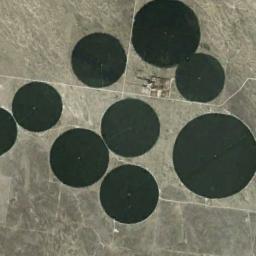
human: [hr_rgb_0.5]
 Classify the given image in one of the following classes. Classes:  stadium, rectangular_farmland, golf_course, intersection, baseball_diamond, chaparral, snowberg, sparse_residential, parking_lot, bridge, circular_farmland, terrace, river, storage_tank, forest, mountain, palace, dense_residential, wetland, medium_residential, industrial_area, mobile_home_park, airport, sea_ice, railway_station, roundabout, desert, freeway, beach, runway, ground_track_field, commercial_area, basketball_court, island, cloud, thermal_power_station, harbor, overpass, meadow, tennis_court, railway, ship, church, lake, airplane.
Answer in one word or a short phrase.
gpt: circular_farmland